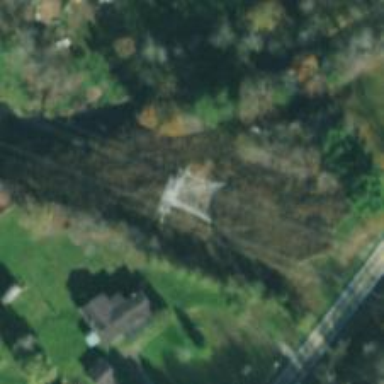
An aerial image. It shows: Lattice structure tower used for power transmission.